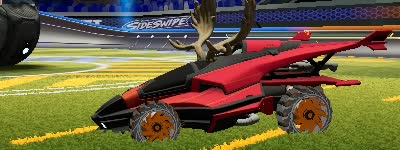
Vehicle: aftershock